Interaction volume radius: 10 \u00c5
Interaction volume height: 20 \u00c5
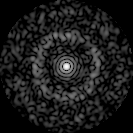
Disorder parameter: 0.8442